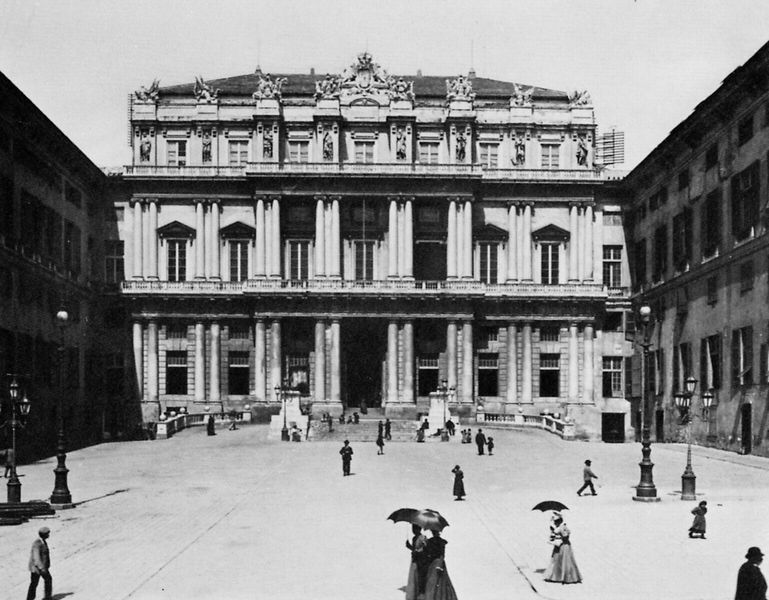
Titel: Der Herzogplatz in Genua
Künstler: Gebrüder Alinari
Schlagwörter: schatten, weiß, menschen, stadt, damen, fenster, licht, schwarz, gebäude, haus, schirm, schloss, sonnenschirm, herren, häuser, sonne, oper, fassade, passanten, pflaster, giebel, hof, platz, foto, innenhof, palast, städter, photo, doppelsäulen, gesims, profanbau, paare, säulenordnung, zonen, drei zonig, prophanbau